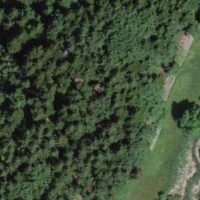
EUNIS habitat code: 43
Species observed at this site:
Buteo buteo
Mentha aquatica